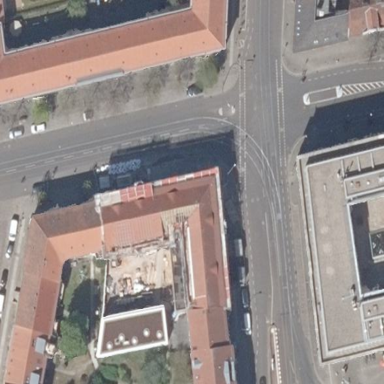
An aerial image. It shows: Historic commercial building with apartments. The baroque architecture features gabled roof made of red roof tiles oriented along the building.